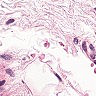
Metastatic tissue present: no